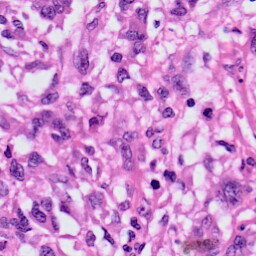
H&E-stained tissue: Skin